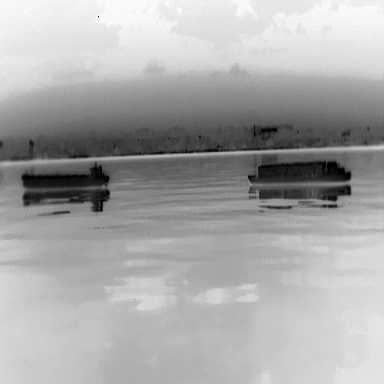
There are two objects shown in the infrared image, including a liner, and a fishing_boat.